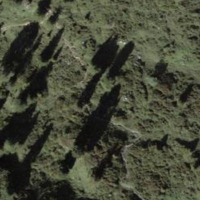
EUNIS habitat code: 23
Species observed at this site:
Aquila chrysaetos
Vaccinium uliginosum